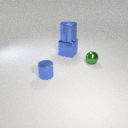
small green metal sphere to the right of large blue metal cube